Question: Often the error in the console does not include a trace or error object, but just a simple message like :
'''
object is undefined
length = object.length,
'''
so I can't easily find the part of the app that is calling jquery with the faulty data.
At present I am tracking them down by entering a long trail of logs until I find the broken code. This is time consuming and is becoming more so as the app grows in complexity. Is there an easier way?
Edit: to add screenshot

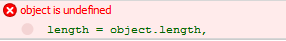
Answer: In the console where you see the error:

click the circled part so that it becomes fully red:

then refresh the page. Firebug will break at the error, interrupting the execution of the script at that precise point.

You can now examine the stack trace (which includes the call stack), and use "Watch" to watch the value of variables.